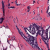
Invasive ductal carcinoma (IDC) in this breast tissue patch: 0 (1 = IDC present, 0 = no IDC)